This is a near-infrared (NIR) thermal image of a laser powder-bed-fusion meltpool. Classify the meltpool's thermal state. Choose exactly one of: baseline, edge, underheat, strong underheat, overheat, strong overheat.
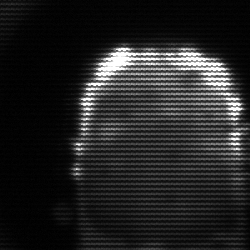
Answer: baseline